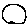
Label: circle